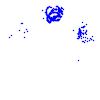
Particle: pion